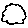
Label: cloud